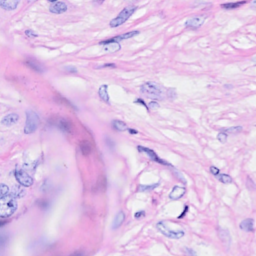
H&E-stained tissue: Breast